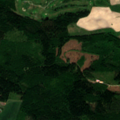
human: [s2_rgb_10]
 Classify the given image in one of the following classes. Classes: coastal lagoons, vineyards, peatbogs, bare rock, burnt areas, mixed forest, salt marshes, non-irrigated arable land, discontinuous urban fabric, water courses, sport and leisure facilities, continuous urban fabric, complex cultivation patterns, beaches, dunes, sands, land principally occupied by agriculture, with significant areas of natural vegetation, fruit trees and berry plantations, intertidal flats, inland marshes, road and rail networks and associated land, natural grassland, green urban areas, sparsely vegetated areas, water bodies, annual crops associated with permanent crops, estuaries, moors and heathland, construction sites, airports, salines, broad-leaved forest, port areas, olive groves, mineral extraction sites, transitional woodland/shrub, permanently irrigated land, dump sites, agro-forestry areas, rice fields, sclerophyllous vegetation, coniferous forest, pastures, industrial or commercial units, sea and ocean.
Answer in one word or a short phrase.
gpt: sport and leisure facilities, non-irrigated arable land, coniferous forest, mixed forest